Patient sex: M
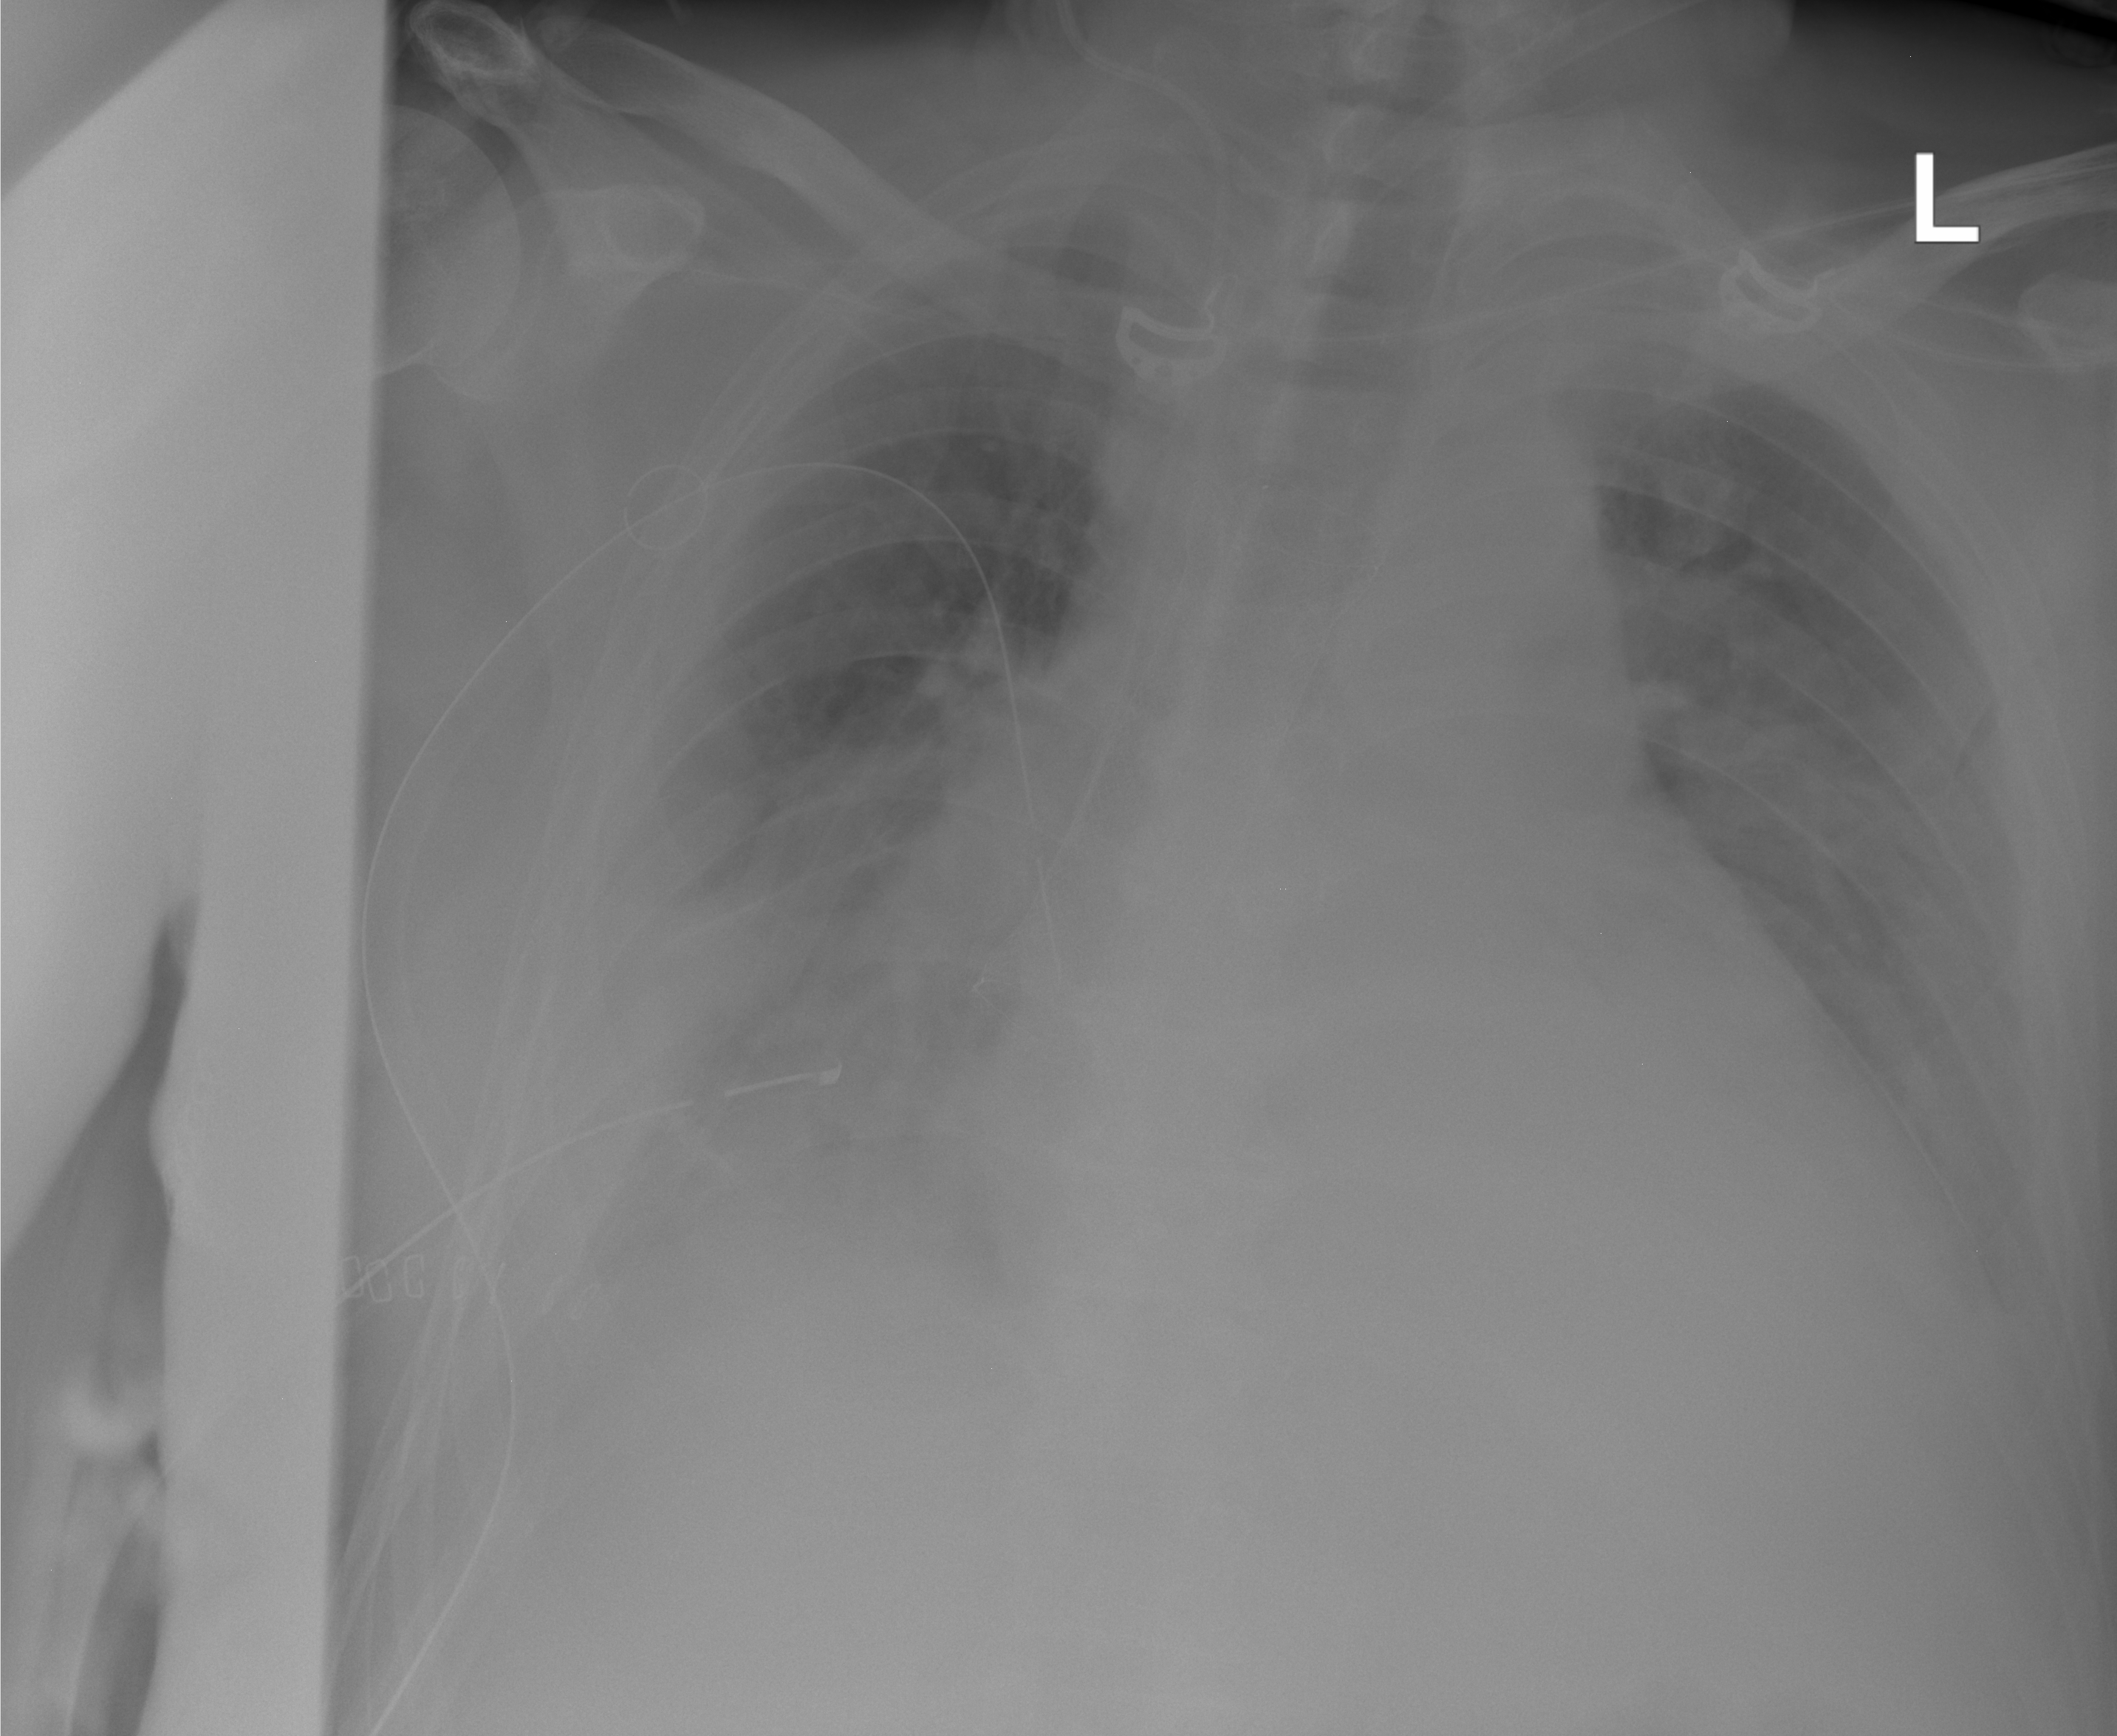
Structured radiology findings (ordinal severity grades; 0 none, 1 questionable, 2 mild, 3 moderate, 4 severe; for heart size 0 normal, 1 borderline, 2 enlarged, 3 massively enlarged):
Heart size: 2
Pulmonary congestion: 2
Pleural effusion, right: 3
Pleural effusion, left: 2
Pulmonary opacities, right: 2
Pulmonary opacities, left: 2
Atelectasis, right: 3
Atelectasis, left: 2